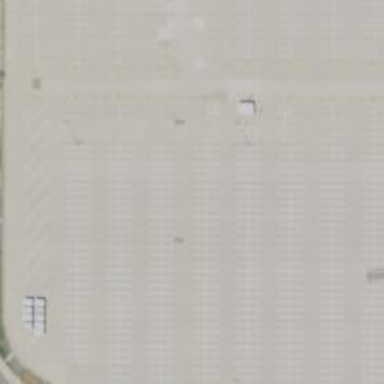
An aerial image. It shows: Parking space.